Field crop: maize
Growth stage: 2
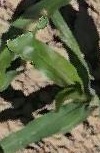
Species: maize